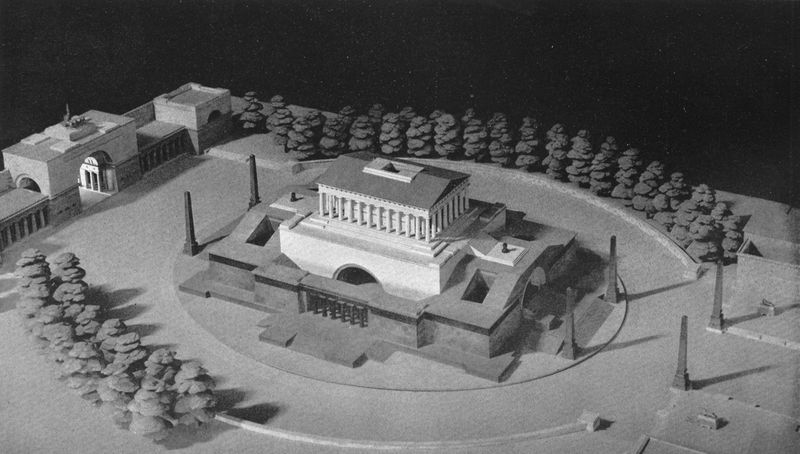
Titel: Modell für einen Tempel als Denkmal für Friedrich II.
Künstler: Friedrich Gilly
Schlagwörter: schatten, weiß, bäume, grau, strasse, säulen, dach, gebäude, haus, architektur, hügel, modell, model, tor, foto, berlin, portal, obelisk, tempel, rampen, quadriga, walhalla, stele, rundweg, tampel